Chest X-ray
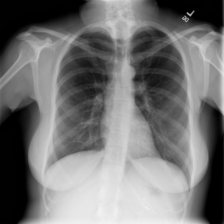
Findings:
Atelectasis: negative
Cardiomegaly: negative
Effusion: negative
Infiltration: negative
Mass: negative
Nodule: negative
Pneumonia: negative
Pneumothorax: negative
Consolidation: negative
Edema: negative
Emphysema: negative
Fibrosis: negative
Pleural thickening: negative
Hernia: negative